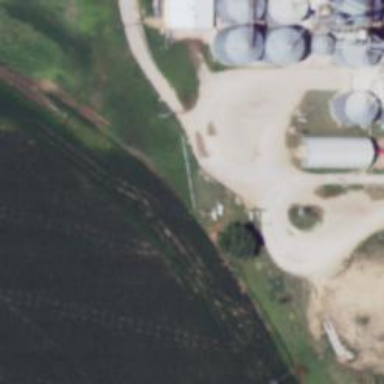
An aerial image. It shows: Storage tank that is man-made.